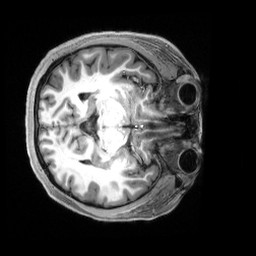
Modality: T1w
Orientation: axial
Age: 24
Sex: female
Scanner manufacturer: siemens
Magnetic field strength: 3 T
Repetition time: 2.5 s
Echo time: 0.00222 s